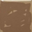
Piece: xx